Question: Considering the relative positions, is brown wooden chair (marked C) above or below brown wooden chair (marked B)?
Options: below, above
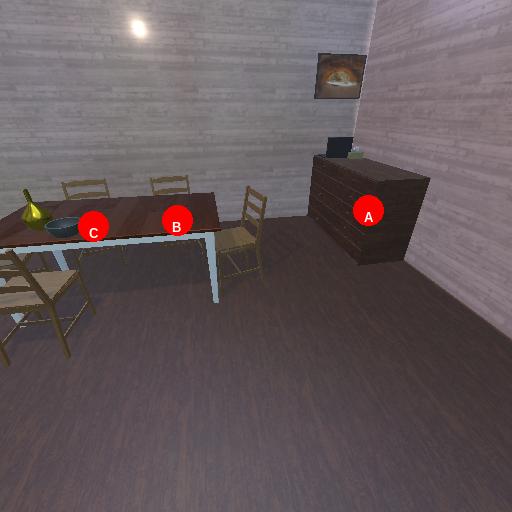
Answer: below